Current action and preconditions to check: trajectory_clear

Your task: For each precondition in the list above, predict whether it will hold at this action.

Consider the current scene as observed from the mobile robot's camera, and analyze the predicted future states of all dynamic agents (e.g., people, animals, vehicles, or any moving entities) within the NEXT SECOND.

IMPORTANT: Only answer "very likely" if you are absolutely certain—based on strong, clear evidence—that a dynamic agent will violate the precondition in the predicted future state. Do NOT answer "very likely" for unlikely, ambiguous, or low-probability risks.

Ask yourself for each precondition: Is there a high probability, with clear and convincing evidence, that the predicted future states of any dynamic agent will interfere with the predicted future state of the currently executing action within the NEXT SECOND, causing that precondition to fail?

Assess the risk level based on these predictions. Use "likely" or "very likely" if motions create a clear risk of interference.

Use "neutral" or "improbable" if agents are nearby but their predicted paths are clearly diverging or non-conflicting.

Failure Risk Categories: "very improbable", "improbable", "neutral", "likely", "very likely"

Answer Format: Output ONLY the probability_of_failure value from these categories: "very improbable", "improbable", "neutral", "likely", "very likely"

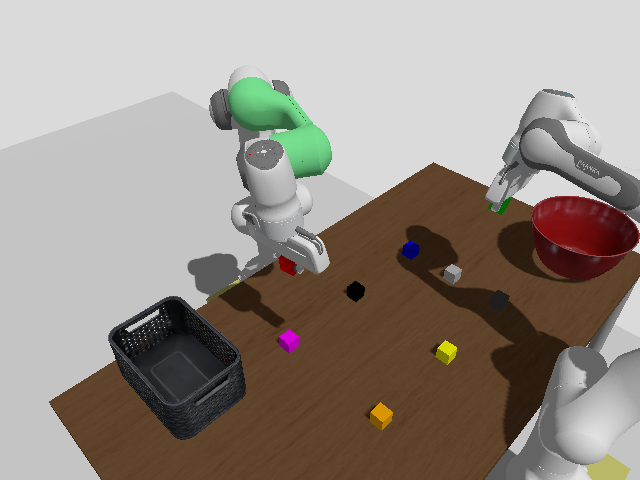

Answer: very improbable